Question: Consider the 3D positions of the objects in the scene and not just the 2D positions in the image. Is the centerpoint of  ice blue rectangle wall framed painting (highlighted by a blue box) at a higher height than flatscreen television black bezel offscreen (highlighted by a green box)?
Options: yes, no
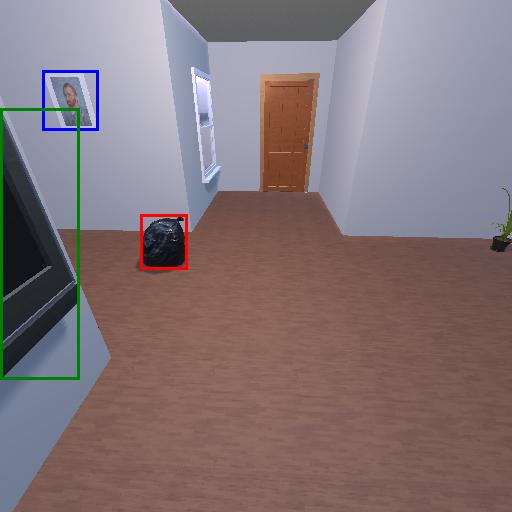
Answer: yes